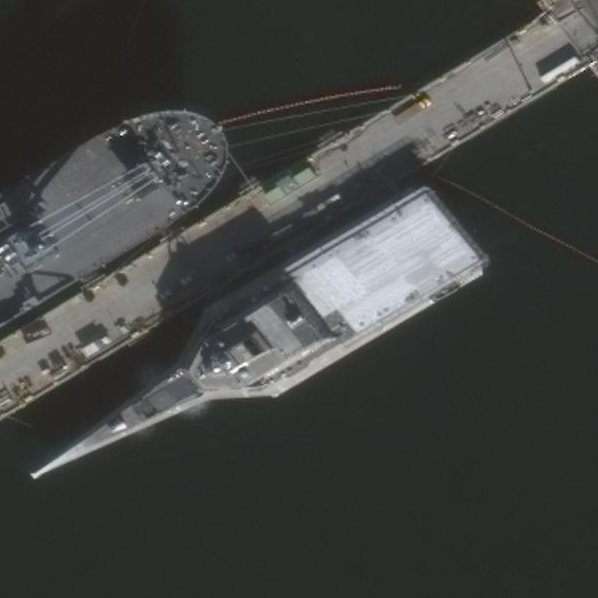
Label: Independence-class_combat_ship